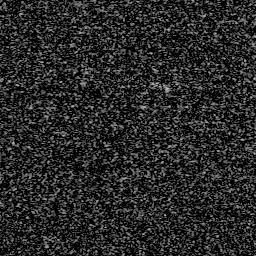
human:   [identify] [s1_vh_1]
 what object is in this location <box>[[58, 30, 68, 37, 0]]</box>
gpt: <ref>1 small ship at the center</ref>